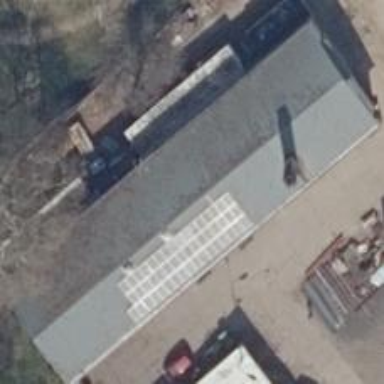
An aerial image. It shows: Industrial building with grey gabled roof.